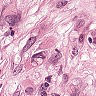
Metastatic tissue present: yes